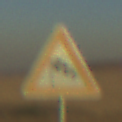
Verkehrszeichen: SeitenwindVonLinks
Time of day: SunriseSunset
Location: Outdoor (Nature)
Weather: Clear
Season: NotSpecified
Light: Natural